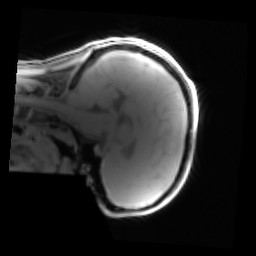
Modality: PDw
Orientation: sagittal
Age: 21
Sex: male
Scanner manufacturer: siemens
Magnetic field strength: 3 T
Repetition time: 0.25 s
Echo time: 0.00103 s